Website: walmart
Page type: payment
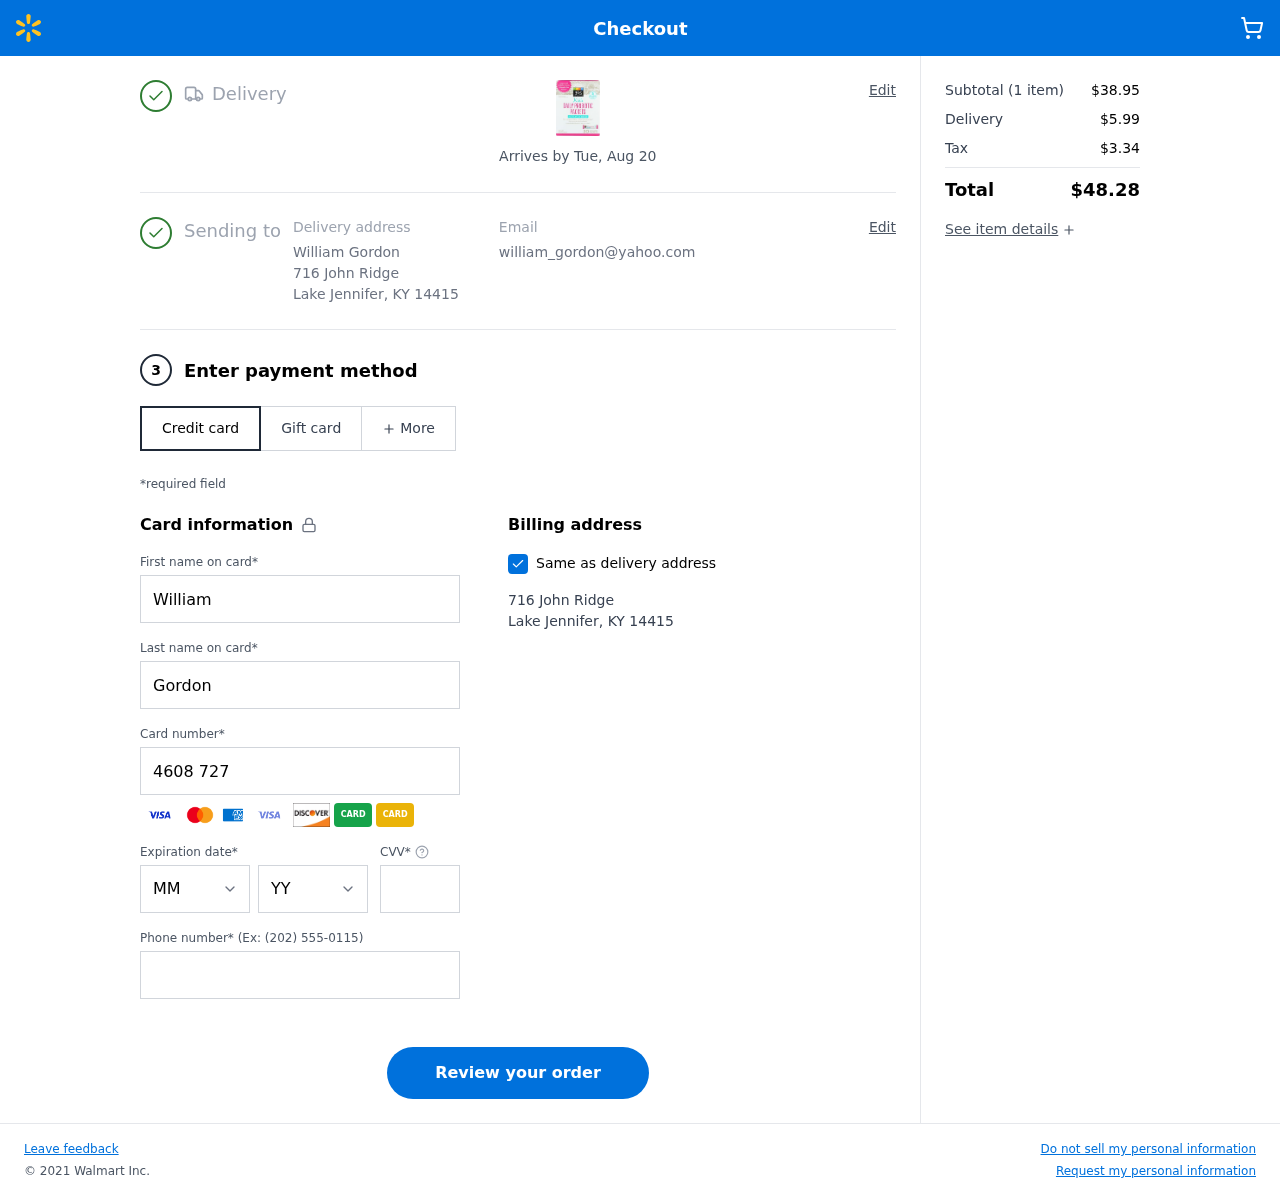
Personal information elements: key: PII_CARD_CVV
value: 116
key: PII_CARD_EXPIRY_MONTH
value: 05
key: PII_CARD_EXPIRY_YEAR
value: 28
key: PII_CARD_NUMBER
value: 4608 7273 5130 5194
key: PII_CITY
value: Lake Jennifer
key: PII_EMAIL
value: william_gordon@yahoo.com
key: PII_FIRSTNAME
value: William
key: PII_FULLNAME
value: William Gordon
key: PII_LASTNAME
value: Gordon
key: PII_PHONE
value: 7238049321
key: PII_POSTCODE
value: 14415
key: PII_STATE_ABBR
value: KY
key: PII_STREET
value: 716 John Ridge
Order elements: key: ORDER_DELIVERY_DATE
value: Arrives by Tue, Aug 20
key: ORDER_NUM_ITEMS
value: (1 item)
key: ORDER_SUBTOTAL
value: $38.95
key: ORDER_SHIPPING_COST
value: $5.99
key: ORDER_TAX
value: $3.34
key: ORDER_TOTAL
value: $48.28